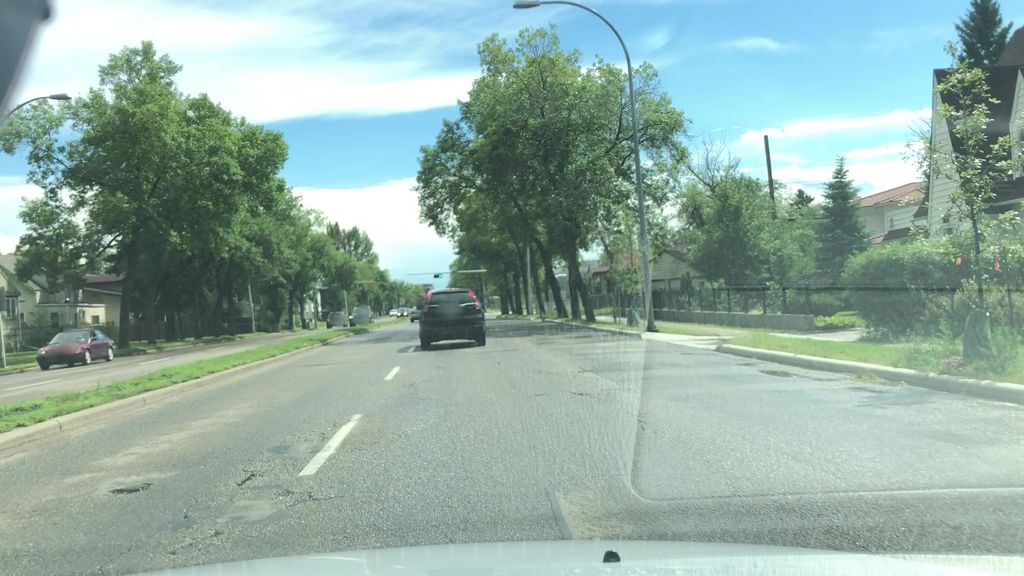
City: edmonton